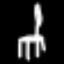
Label: chair